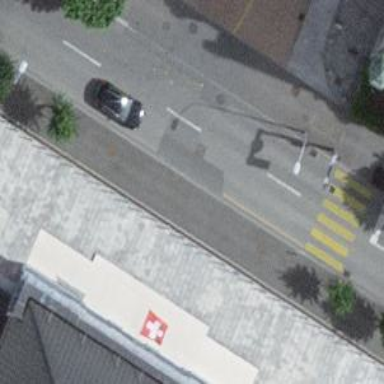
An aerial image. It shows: Road with traffic signals.